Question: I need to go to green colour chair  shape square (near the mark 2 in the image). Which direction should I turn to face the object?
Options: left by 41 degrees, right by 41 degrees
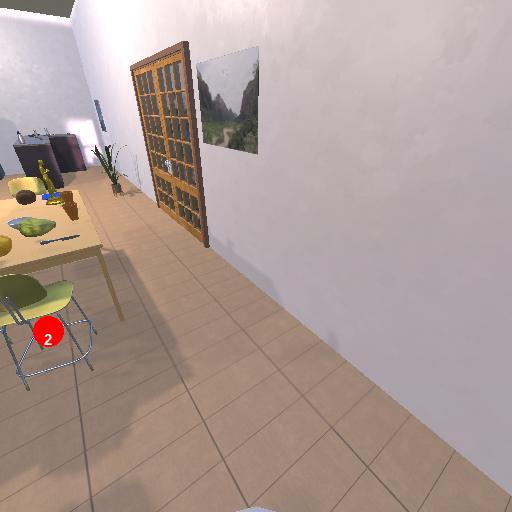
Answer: left by 41 degrees